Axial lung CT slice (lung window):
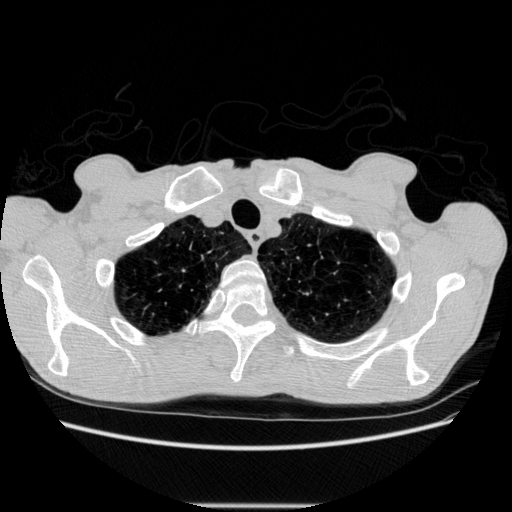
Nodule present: no